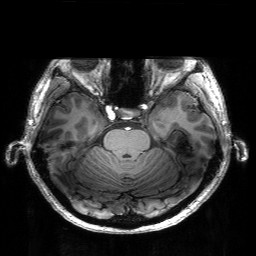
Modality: T1w
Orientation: coronal